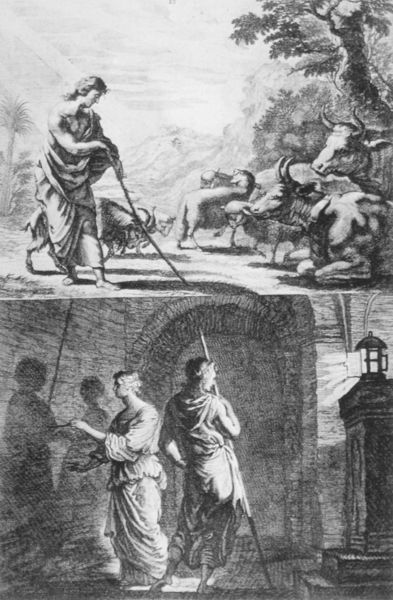
Titel: Der Ursprung der Malerei
Künstler: Joachim von Sandrart
Schlagwörter: baum, dunkel, schatten, umhang, frau, lampe, laterne, licht, nacht, tür, zeichnung, tier, tiere, horn, kühe, sonne, leuchte, wald, stab, grafik, tag, lanze, palme, oben, unten, keller, rinder, schaf, sonnenstrahl, stäbe, wanderer, sonnenstrahlen, hörner, ochse, ochsen, hirte, hirten, szenen, ziegen, unterwelt, männ